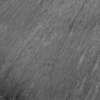
Label: not_dusty